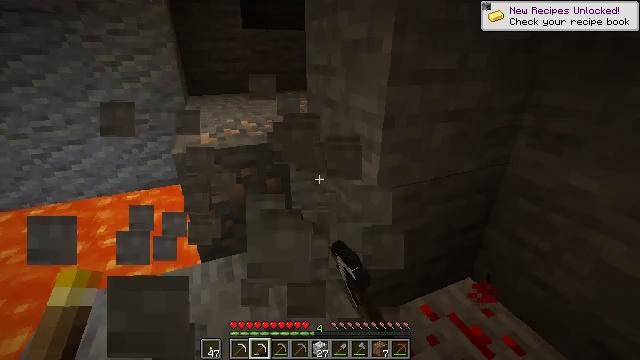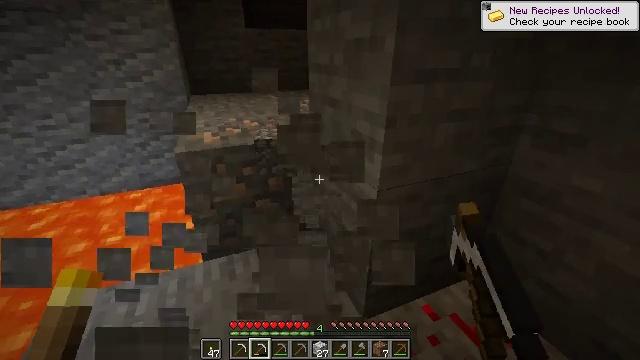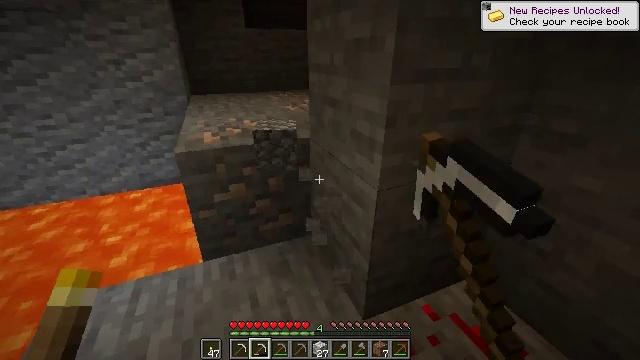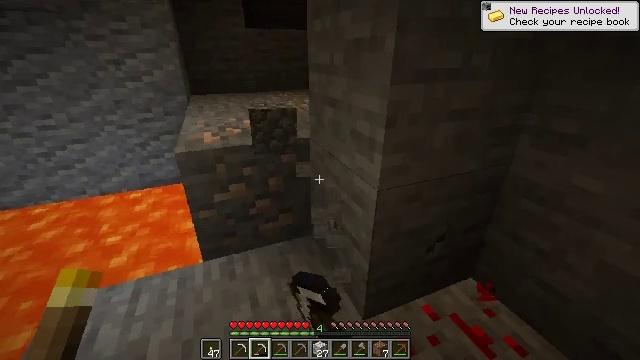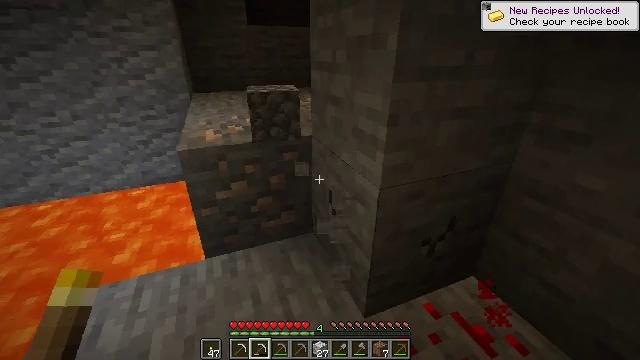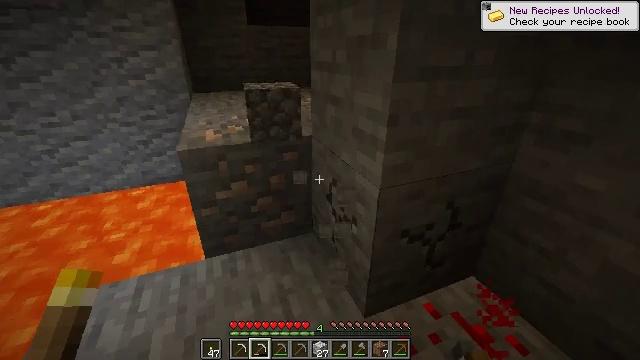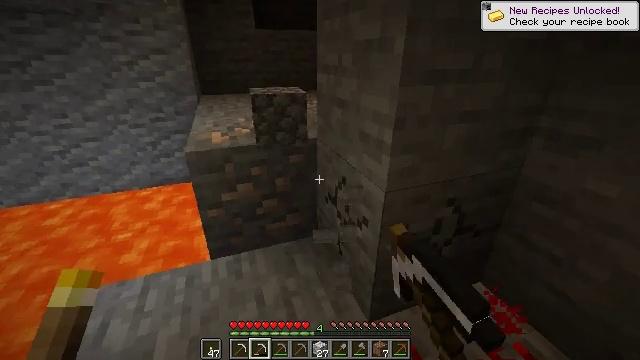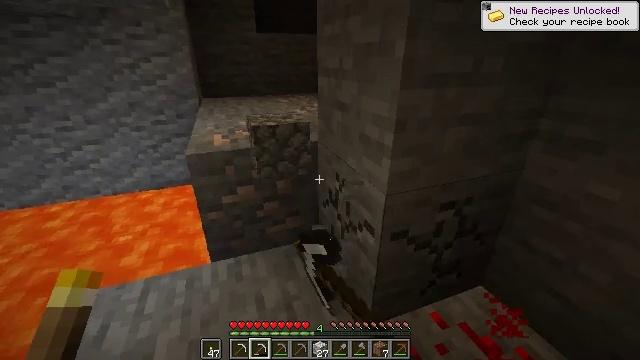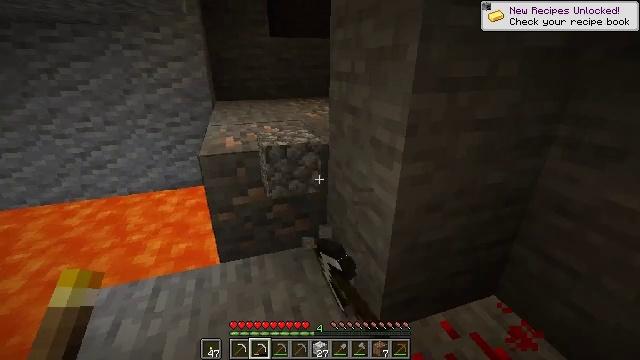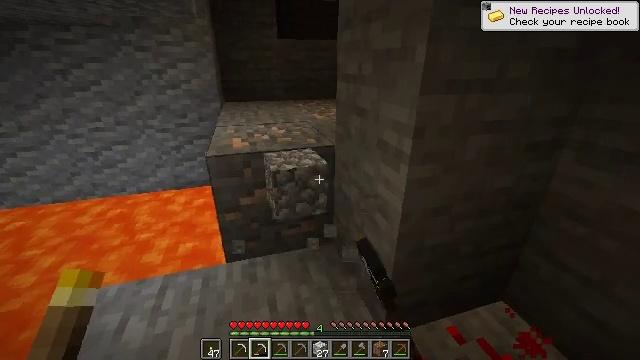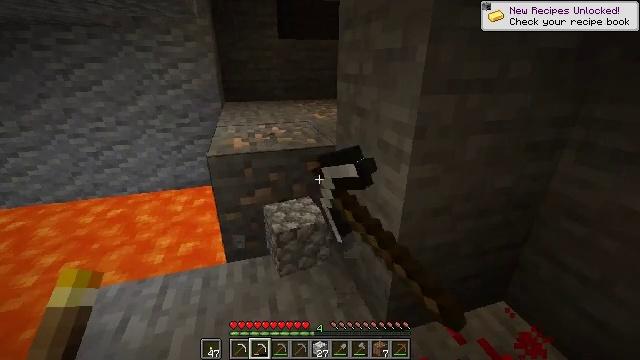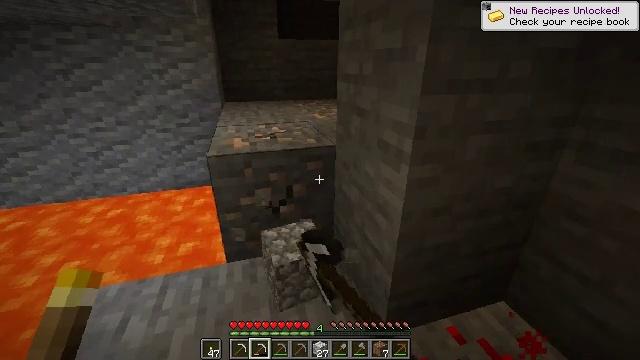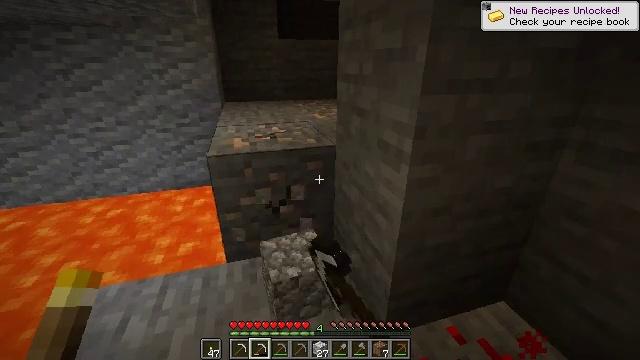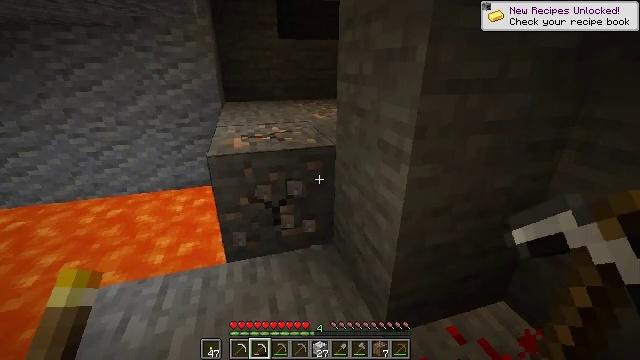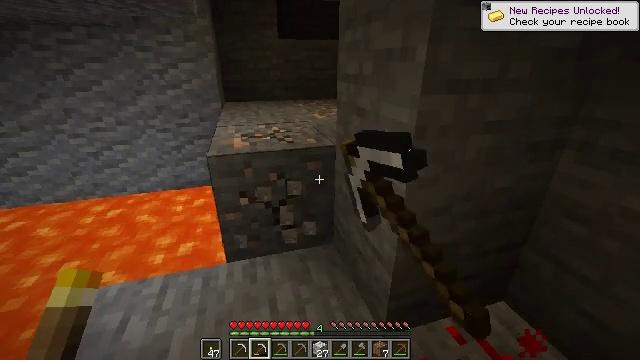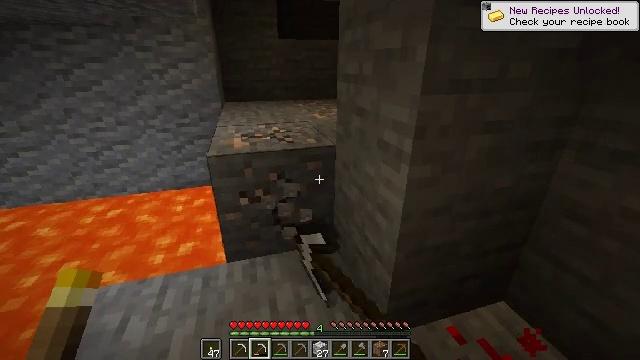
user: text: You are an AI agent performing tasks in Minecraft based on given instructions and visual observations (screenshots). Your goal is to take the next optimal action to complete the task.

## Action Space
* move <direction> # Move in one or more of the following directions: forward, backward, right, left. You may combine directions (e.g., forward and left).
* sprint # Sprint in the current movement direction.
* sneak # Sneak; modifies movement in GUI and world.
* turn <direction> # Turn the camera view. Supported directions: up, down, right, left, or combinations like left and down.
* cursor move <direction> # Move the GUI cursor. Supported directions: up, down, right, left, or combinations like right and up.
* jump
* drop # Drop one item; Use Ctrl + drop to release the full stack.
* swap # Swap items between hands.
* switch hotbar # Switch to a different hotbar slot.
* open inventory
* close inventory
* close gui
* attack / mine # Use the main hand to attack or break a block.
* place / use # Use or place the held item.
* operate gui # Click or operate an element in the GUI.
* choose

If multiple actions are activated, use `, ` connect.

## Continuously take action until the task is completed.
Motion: motion action
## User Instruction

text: Break the iron ore with a tool.
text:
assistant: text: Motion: attack / mine
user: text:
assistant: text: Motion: attack / mine
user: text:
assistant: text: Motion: attack / mine
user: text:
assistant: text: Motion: attack / mine
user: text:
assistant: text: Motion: attack / mine
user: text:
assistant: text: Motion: turn left, attack / mine
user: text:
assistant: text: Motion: attack / mine
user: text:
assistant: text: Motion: turn left, attack / mine
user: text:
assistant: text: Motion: turn left, attack / mine
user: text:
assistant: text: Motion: attack / mine
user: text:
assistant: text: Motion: attack / mine
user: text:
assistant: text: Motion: attack / mine
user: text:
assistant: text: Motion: attack / mine
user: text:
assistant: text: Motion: attack / mine
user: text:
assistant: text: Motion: attack / mine
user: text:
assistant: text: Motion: attack / mine
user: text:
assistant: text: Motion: attack / mine
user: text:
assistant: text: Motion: attack / mine
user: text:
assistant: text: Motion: attack / mine
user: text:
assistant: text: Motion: attack / mine
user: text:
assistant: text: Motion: attack / mine
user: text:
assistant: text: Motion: attack / mine
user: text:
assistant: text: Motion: turn left and down, attack / mine
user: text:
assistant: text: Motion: move forward, turn down, attack / mine
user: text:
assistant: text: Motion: move forward, attack / mine
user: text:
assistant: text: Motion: move forward, attack / mine
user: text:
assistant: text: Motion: move forward, attack / mine
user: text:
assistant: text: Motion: attack / mine